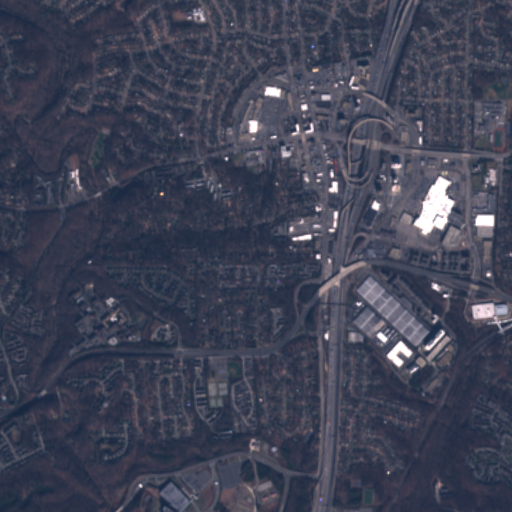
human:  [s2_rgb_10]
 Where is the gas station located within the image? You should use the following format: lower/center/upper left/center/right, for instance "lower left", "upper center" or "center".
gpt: The gas station is located in the upper center of the image.
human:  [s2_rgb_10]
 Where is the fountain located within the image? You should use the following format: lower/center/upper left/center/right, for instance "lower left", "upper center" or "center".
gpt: The fountain is located in the center left of the image.
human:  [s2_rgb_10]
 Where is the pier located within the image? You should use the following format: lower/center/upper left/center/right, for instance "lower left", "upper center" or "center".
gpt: The pier is located in the center left of the image.
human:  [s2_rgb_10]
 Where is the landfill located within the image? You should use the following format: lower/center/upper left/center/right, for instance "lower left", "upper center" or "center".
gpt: There is no landfill in the image.